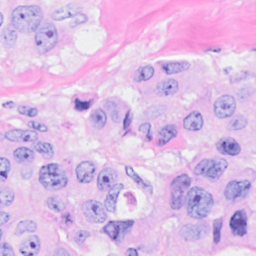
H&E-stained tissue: Breast